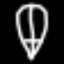
Label: leaf